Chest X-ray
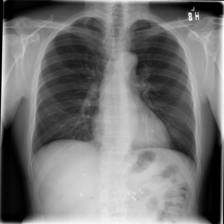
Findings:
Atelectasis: negative
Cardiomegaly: negative
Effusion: negative
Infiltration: negative
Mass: negative
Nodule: negative
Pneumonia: negative
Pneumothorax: negative
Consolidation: negative
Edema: negative
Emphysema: negative
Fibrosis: negative
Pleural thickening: negative
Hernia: negative